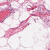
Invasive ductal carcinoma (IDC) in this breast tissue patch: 0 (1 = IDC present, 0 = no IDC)